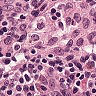
Metastatic tissue present: no